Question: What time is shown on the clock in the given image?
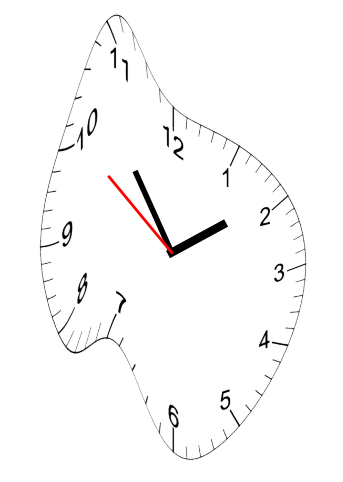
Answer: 01:53:51